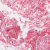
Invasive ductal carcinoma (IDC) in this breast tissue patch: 0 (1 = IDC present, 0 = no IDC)